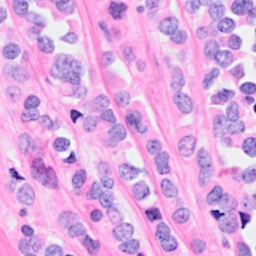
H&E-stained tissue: Breast